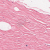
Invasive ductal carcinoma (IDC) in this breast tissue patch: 0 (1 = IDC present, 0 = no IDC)